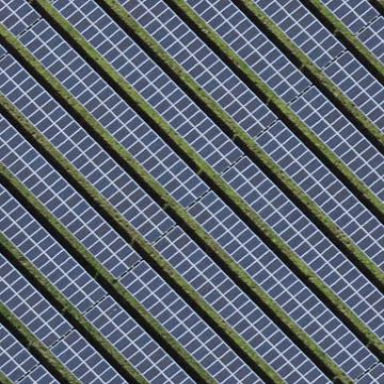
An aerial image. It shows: Solar power generator with photovoltaic panels.